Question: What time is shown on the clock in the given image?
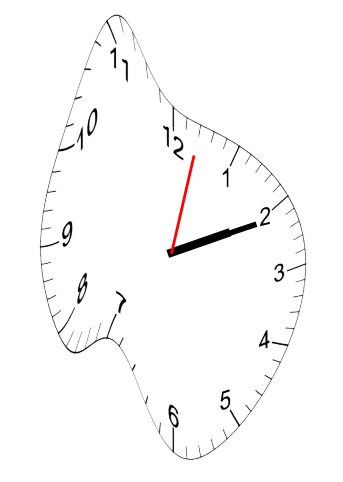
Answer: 02:11:02